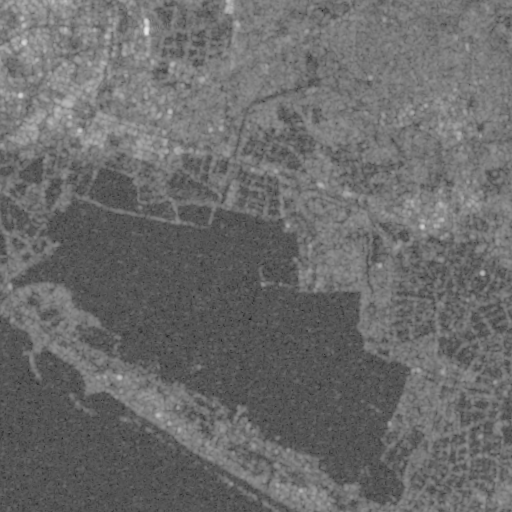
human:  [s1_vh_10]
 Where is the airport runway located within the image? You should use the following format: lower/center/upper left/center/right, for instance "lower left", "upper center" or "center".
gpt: The airport runway is located in the center right of the image.
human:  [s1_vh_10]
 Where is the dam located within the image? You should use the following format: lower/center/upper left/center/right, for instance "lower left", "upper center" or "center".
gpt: The dam is located in the lower right of the image.
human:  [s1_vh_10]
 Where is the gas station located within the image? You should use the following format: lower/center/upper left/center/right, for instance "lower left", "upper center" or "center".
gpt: The gas station is located in the upper left of the image.
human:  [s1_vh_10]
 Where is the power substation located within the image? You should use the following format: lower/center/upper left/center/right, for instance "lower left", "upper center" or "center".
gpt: The power substation is located in the center right of the image.
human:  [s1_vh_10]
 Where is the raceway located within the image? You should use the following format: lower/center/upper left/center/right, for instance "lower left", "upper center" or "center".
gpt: The raceway is located in the center right of the image.
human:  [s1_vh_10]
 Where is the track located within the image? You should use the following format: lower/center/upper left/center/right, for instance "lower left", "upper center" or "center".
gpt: The track is located in the upper left of the image.
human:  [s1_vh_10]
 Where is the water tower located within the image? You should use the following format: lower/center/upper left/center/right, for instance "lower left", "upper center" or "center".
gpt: The water tower is located in the upper left of the image.
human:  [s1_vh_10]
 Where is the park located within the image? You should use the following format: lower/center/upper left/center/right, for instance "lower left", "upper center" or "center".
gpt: There is no park in the image.

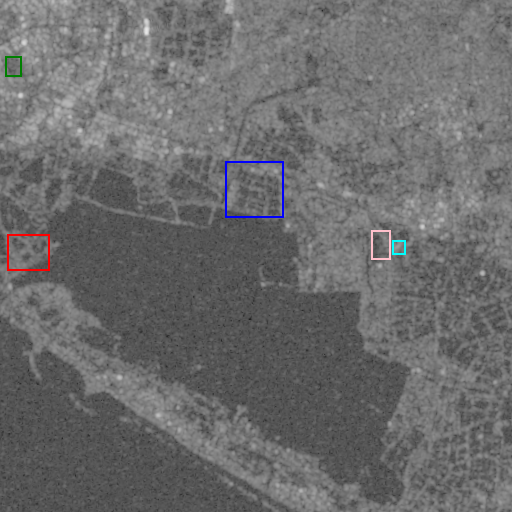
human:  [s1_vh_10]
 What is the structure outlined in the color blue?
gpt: The structure outlined in blue is an aquafarm.
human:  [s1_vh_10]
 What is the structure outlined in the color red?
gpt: The structure outlined in red is a park.
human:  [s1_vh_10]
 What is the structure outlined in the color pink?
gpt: The structure outlined in pink is a parking lot.
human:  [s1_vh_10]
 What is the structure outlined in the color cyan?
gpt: The structure outlined in cyan is a power substation.
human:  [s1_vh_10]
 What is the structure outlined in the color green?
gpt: The structure outlined in green is a track.
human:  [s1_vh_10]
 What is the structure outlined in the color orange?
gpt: There is no orange outline.